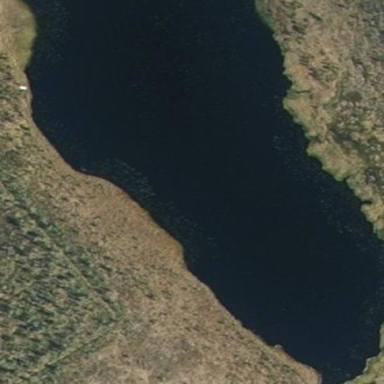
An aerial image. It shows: Serene lake.